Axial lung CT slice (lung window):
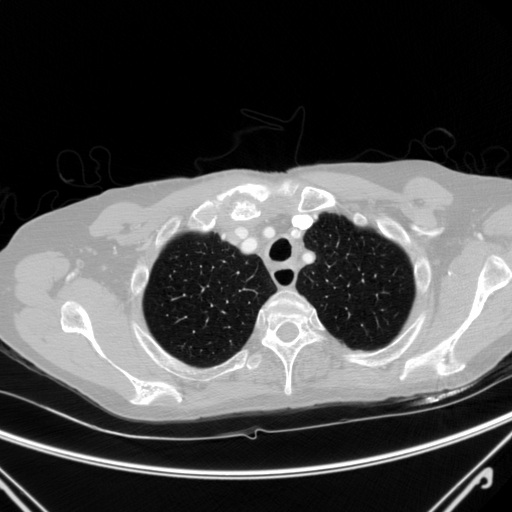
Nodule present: no